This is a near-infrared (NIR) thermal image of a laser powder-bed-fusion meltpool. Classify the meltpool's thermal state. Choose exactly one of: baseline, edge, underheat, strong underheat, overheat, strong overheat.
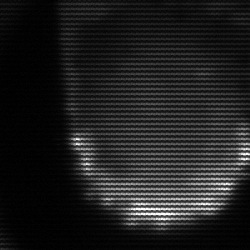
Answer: edge